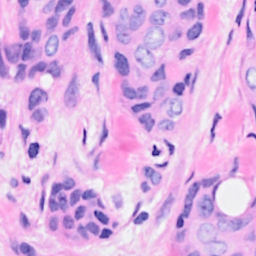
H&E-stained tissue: Breast